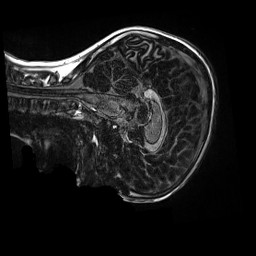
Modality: MP2RAGE
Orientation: sagittal
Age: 11
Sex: male
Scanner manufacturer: siemens
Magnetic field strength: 3 T
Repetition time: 4 s
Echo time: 0.00303 s